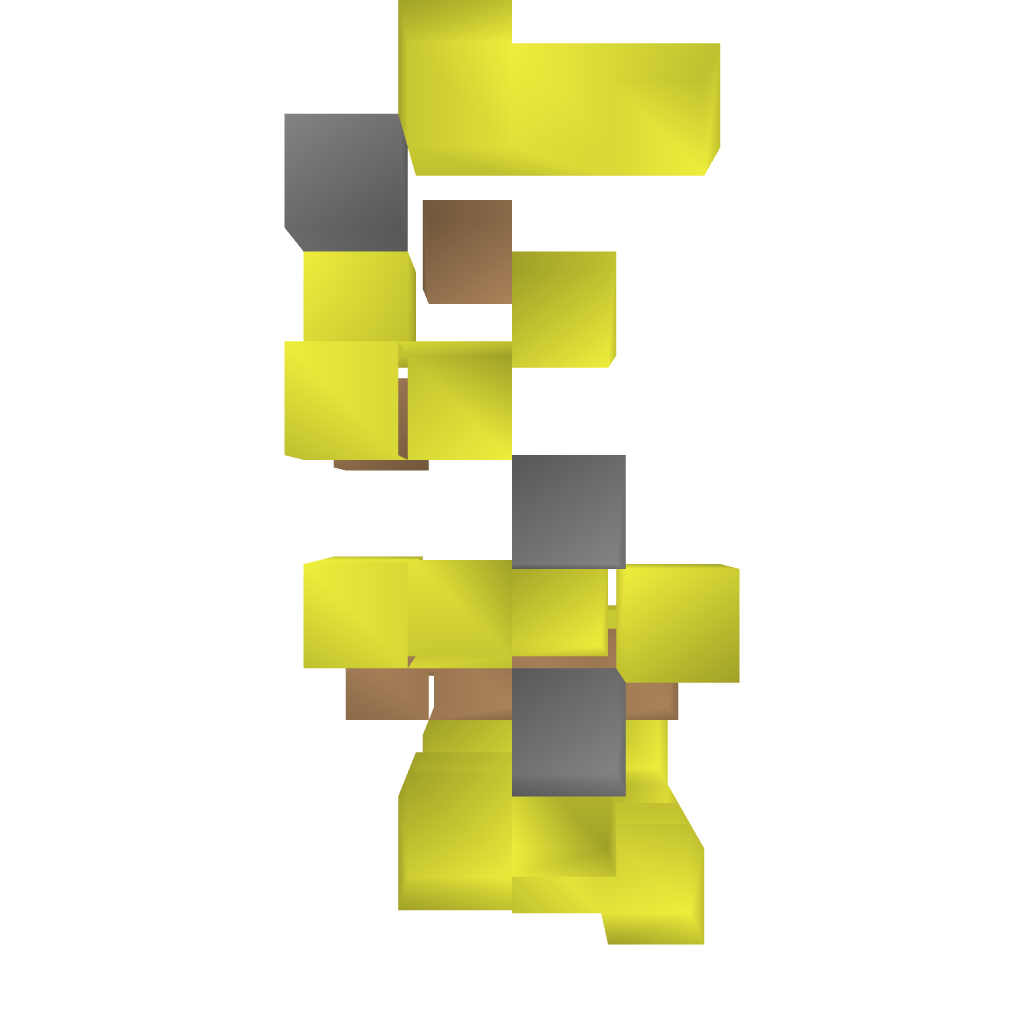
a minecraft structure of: Casino Machine 01 bad low quality